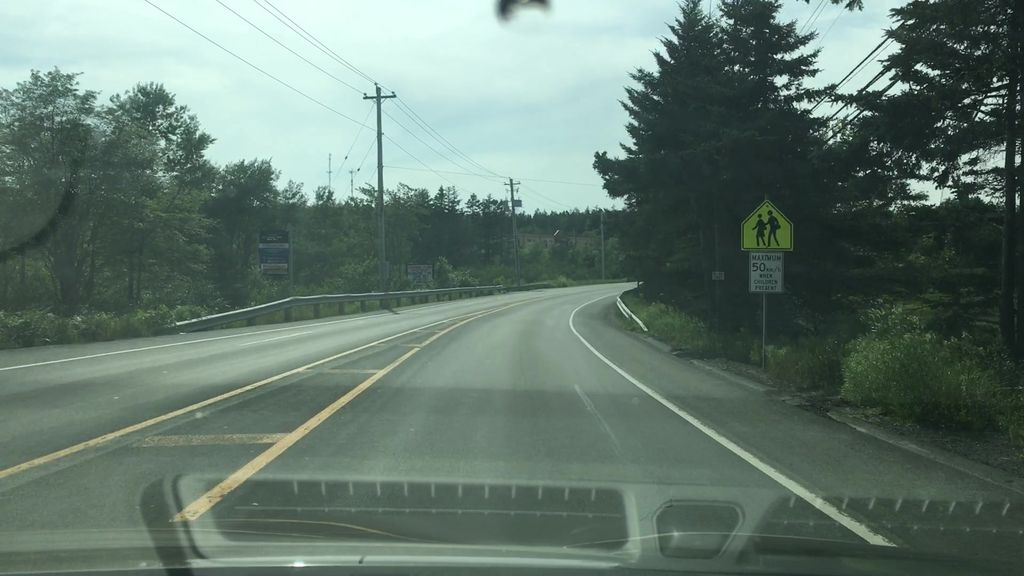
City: halifax